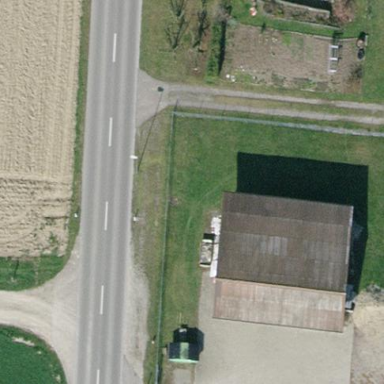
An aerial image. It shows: Detached building with tiled roof.